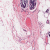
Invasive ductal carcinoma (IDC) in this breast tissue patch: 0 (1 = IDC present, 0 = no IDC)